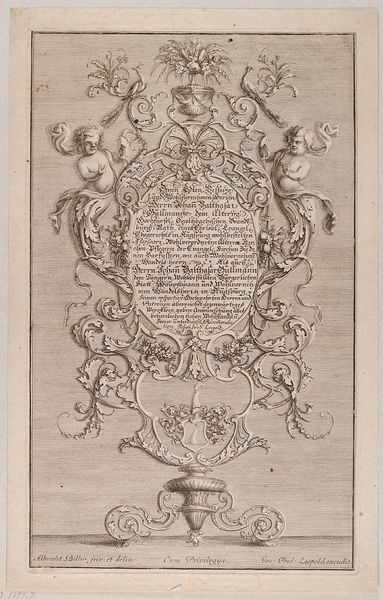
Titel: Kartusche aus Laub- und Bandelwerk mit Widmung, Blatt aus der Folge 'Wandschilder, Friese, Tischplatte und Tisch für getriebene Silberarbeit'
Künstler: Albrecht Biller
Standort: Hamburg
Institution: Museum für Kunst und Gewerbe Hamburg
Schlagwörter: blätter, vogel, tiere, ornament, barock, rahmen, vögel, blatt, rokoko, engel, schrift, papier, getreide, grafik, graphik, kartusche, verzierung, fotografie, photographie, druckgraphik, druckgrafik, stich, text, buchstaben, pfau, girlanden, wappen, laubwerk, blattwerk, putten, kupferstich, putti, amoretten, groteske, bandelwerk, tierornament, reproduktionen, berain, barockzeit, barockzeitalter, blumengewinde, druckerzeugnisse, pflanzenornamente, tierornamente, ornamentstich, vorlageblätter, schotenwerk